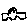
Label: car